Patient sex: F
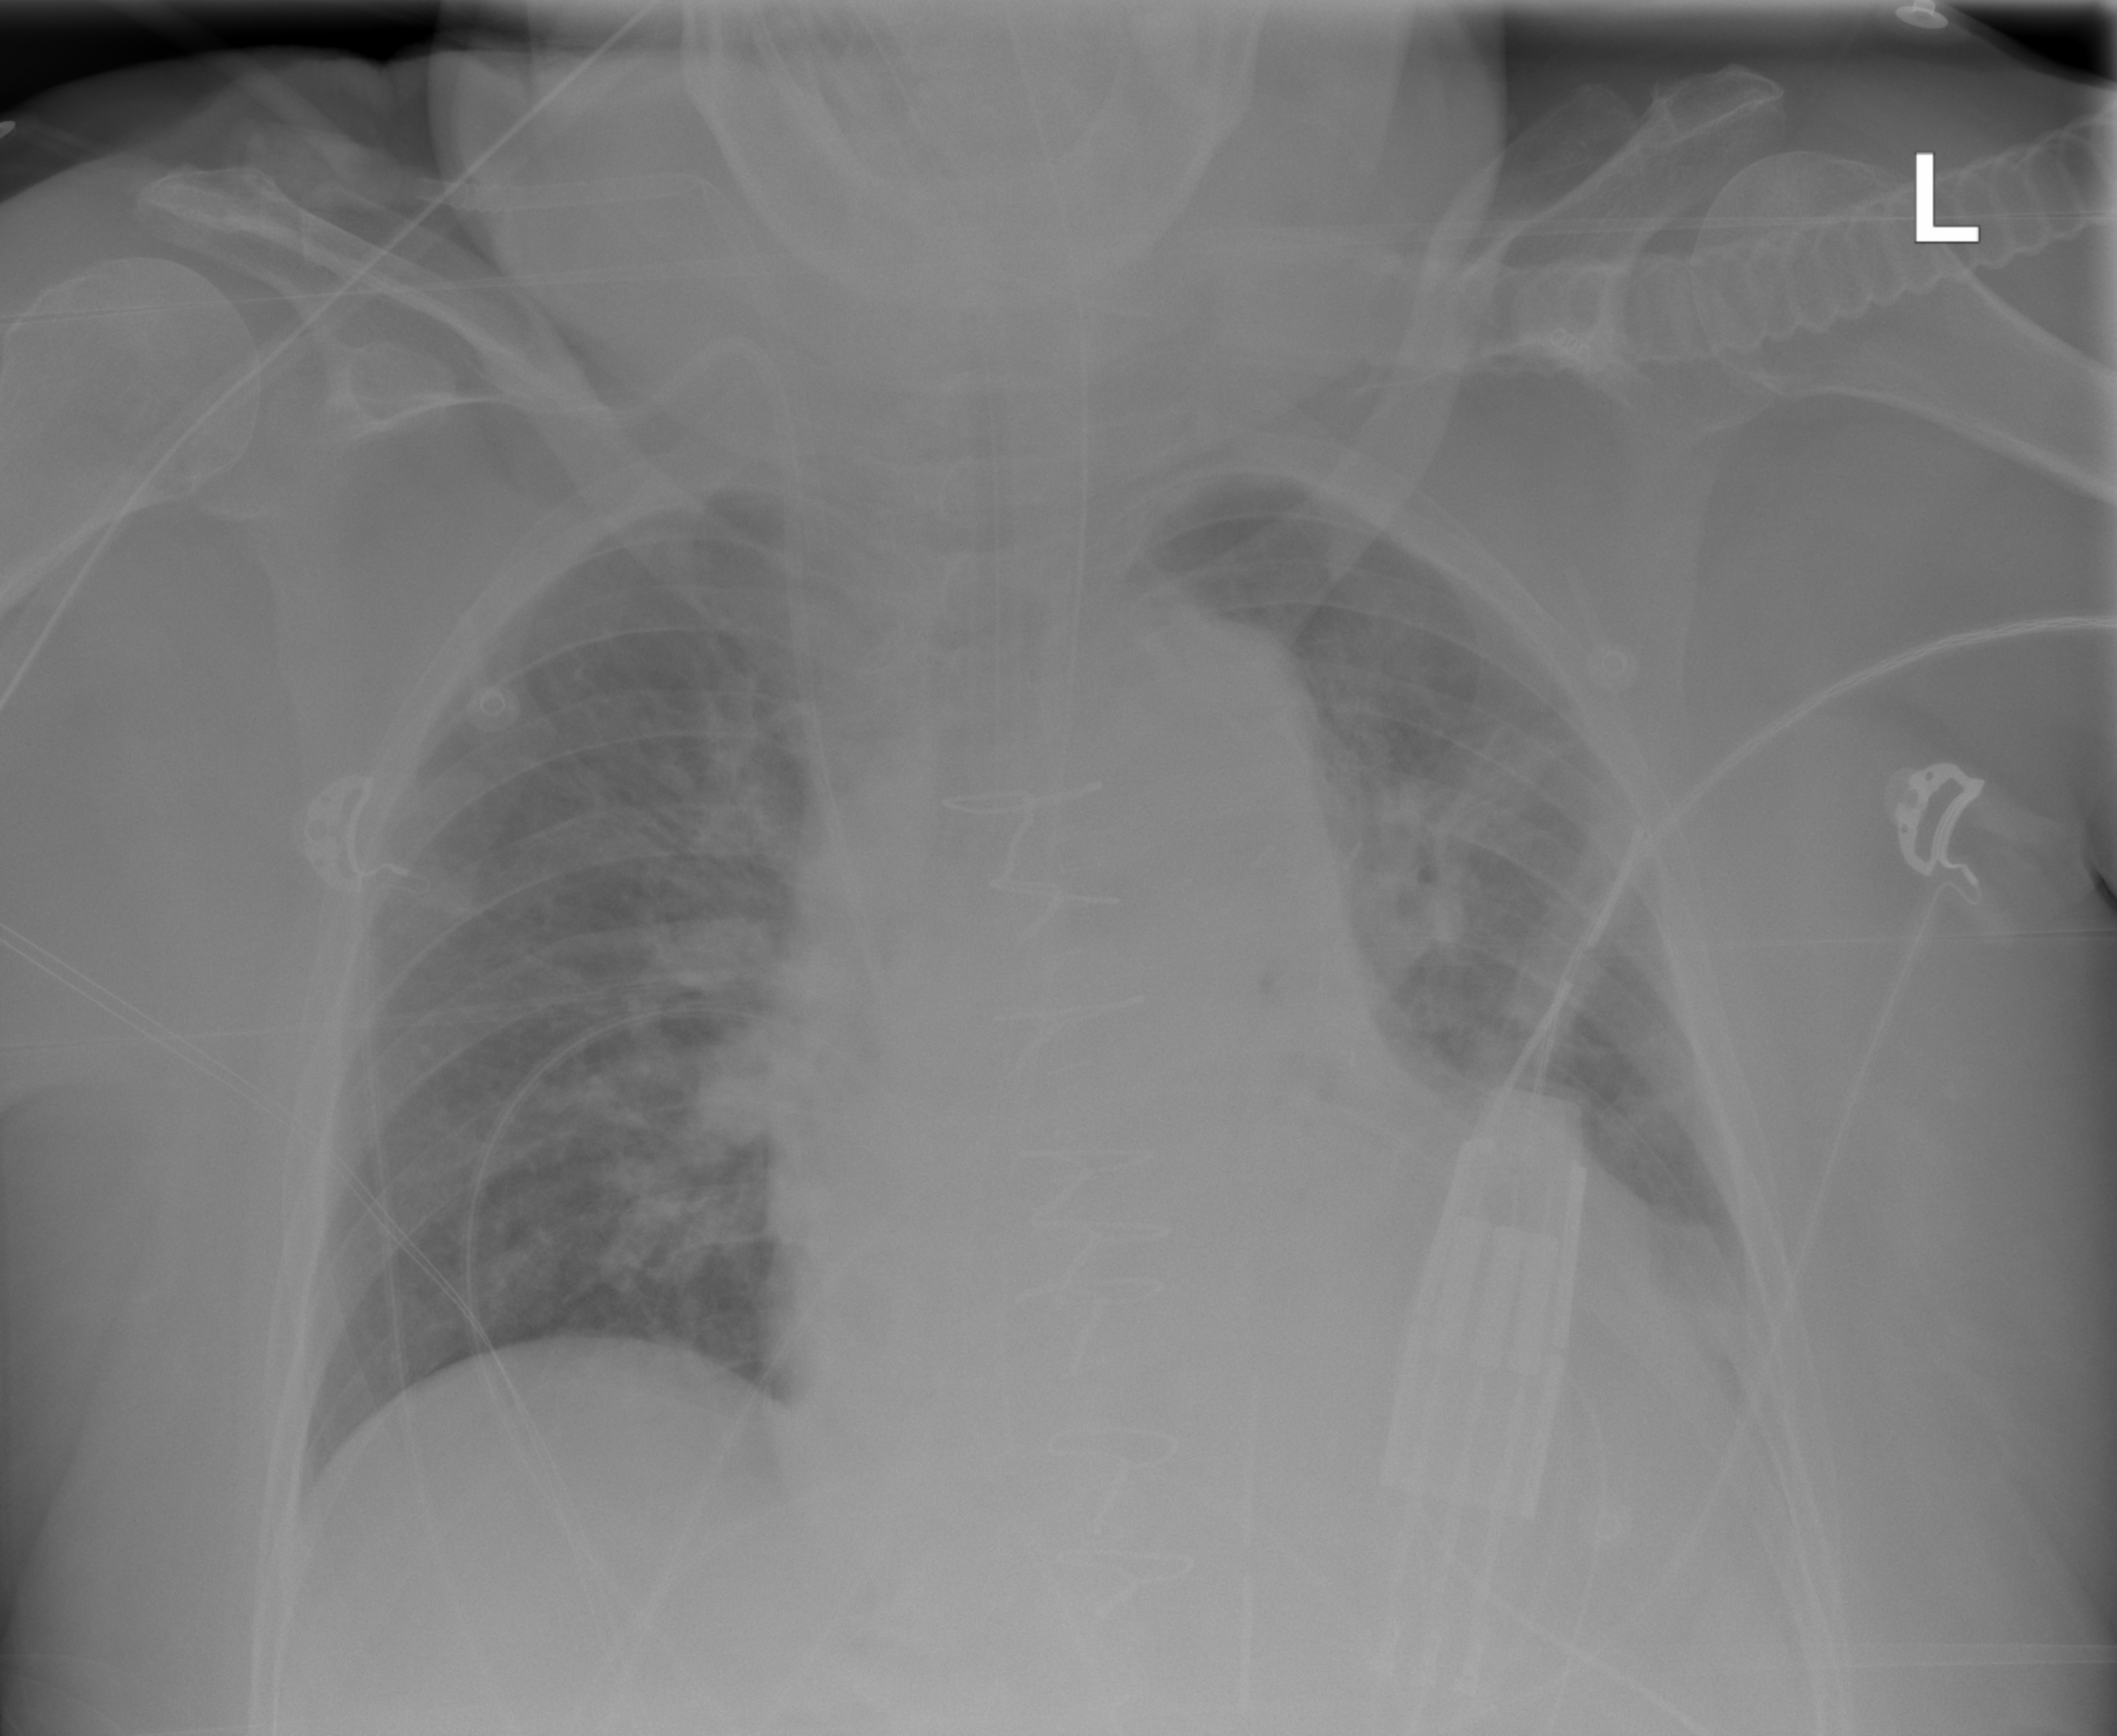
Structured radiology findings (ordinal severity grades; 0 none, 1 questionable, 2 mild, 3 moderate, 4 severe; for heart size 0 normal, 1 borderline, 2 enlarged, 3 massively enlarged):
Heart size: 2
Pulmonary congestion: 1
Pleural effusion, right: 0
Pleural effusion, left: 1
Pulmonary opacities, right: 0
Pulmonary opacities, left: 0
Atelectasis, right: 0
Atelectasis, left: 1